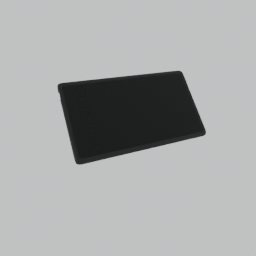
Label: electronics